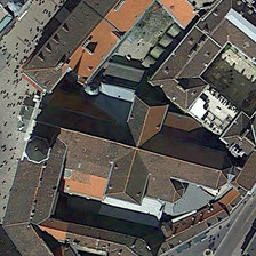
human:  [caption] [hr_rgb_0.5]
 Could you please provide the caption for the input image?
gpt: There are many people around a gray and orange church

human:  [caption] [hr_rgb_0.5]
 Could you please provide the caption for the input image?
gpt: There are a lot of people in the white and orange churches.

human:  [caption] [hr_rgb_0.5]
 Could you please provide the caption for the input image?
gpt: There are many people near the gray and orange churches.

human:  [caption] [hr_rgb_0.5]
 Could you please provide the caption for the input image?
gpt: There were many people around the grey and orange Church

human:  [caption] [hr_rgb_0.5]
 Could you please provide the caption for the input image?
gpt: There are many people around the gray and orange churches.